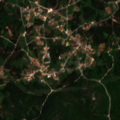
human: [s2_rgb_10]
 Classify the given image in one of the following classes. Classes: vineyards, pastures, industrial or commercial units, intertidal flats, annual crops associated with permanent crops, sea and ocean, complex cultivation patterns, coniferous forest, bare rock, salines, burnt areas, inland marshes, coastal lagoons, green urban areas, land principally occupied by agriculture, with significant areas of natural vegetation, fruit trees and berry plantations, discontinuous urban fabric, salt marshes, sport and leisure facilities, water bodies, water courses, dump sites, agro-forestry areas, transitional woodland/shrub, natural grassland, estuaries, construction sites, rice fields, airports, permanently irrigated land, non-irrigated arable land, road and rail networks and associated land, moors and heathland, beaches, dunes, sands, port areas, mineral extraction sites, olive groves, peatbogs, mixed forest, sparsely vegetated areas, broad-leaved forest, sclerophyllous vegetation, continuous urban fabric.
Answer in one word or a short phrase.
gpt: discontinuous urban fabric, land principally occupied by agriculture, with significant areas of natural vegetation, mixed forest